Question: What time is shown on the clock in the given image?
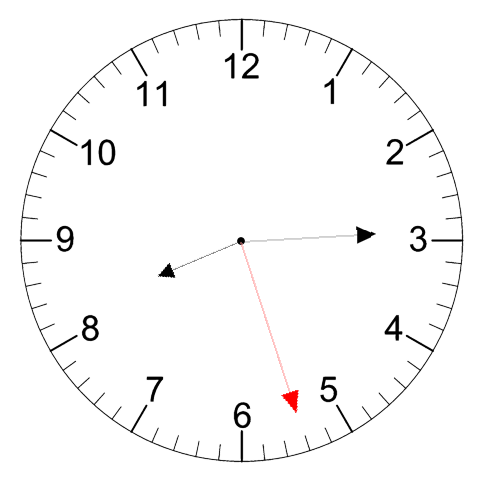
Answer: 08:14:27